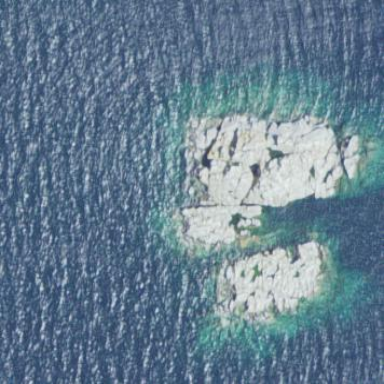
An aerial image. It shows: Islet characterized by bare rock terrain.